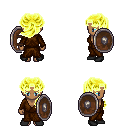
a pixel art fantasy rpg character, female body template, human, dark skin, brown robe, gold greaves, gold princess hairstyle, black shoes, shield, four views (front, back, left, right), 2x2 character sprite sheet, small pixel art, hard edges, no anti-aliasing